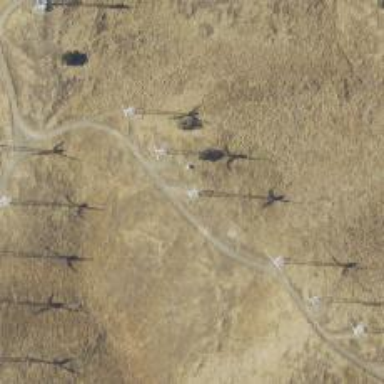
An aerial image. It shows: Wind generator with wind turbine manufactured by Vestas.